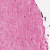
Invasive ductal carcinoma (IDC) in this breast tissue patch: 0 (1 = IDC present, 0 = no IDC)